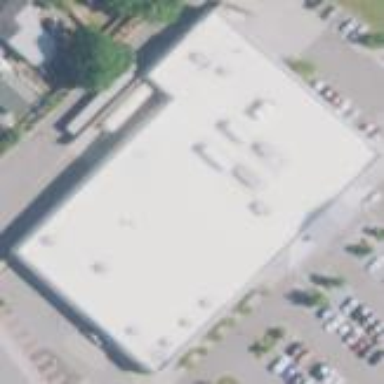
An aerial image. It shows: Retail building.